Question:
It seems 'filehandle' and 'format' doesn't have any prefix,so I can't get reference to them by tricks like '%{*spud}'.
Is there anything I'm missing?
How do I access the 'format'? Why do '$fd=*STDOUT' and '$fd=\*STDOUT' both work?
Code:
'''
package Foo;
our $spud = 'a scalar';
our @spud = 'an array';
our %spud = (a => 'hash');
sub spud {}
format spud =
.
open 'spud', $0;
my $stash = \%Foo::;
my $name = 'spud';
my $glob = $$stash{$name};
for my $type (qw(SCALAR ARRAY HASH CODE IO FORMAT)) {
#this works
#print *$glob{$type}, $/;
#this doesn't work,only output one row of scalar
print *{$FOO::{spud}}{$type}, $/;
}
'''
Output:
'''
[root@perl]# perl tb
SCALAR(0xa4dcf30)
[root@perl]#
'''
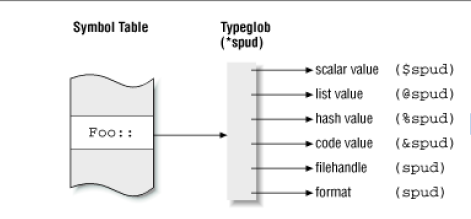
Answer: '''
{package Foo;
our $spud = 'a scalar';
our @spud = 'an array';
our %spud = (a => 'hash');
sub spud {}
format spud =
.
open 'spud', $0;
}
my $stash = \%Foo::;
my $name = 'spud';
my $glob = $$stash{$name};
for my $type (qw(SCALAR ARRAY HASH CODE IO FORMAT)) {
print *$glob{$type}, $/;
}
'''
prints: